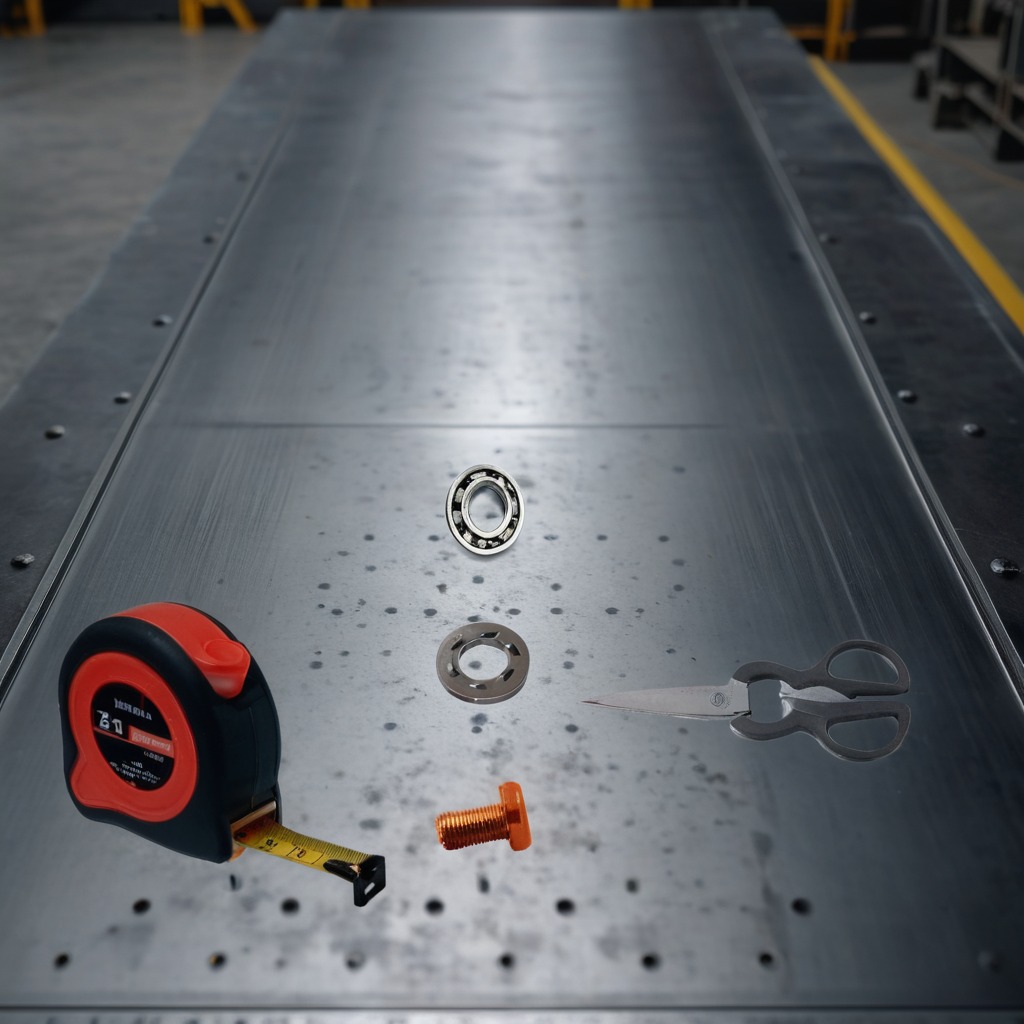
A metal ball bearing, a flat metal washer, a measuring tape, a metal machine screw, and a pair of scissors are lying on the cold steel table in a mining workshop.